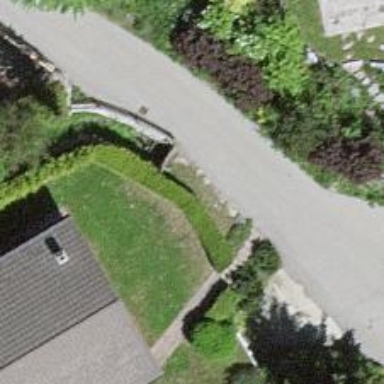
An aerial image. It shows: Hedge barrier.